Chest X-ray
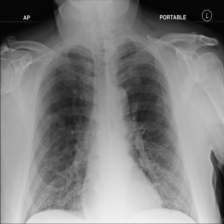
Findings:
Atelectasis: negative
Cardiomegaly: negative
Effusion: negative
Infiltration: negative
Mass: negative
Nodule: negative
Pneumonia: negative
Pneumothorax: negative
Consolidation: negative
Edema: negative
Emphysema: negative
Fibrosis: negative
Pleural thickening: negative
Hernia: negative